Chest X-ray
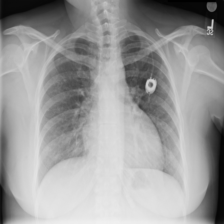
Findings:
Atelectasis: negative
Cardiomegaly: negative
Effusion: negative
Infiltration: negative
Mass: negative
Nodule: negative
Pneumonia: negative
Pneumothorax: negative
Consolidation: negative
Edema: negative
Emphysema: negative
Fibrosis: negative
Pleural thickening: negative
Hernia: negative